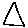
Label: triangle